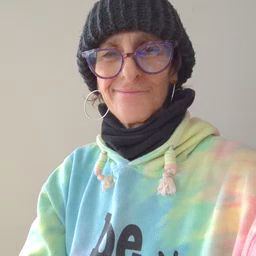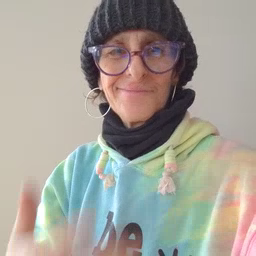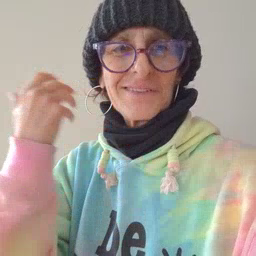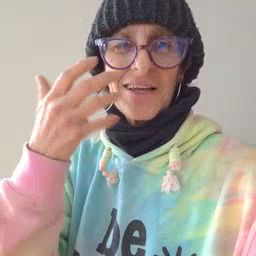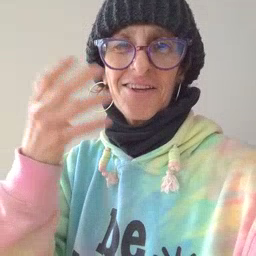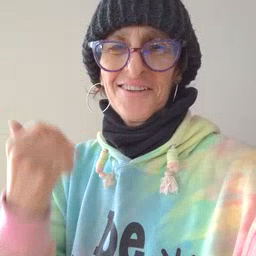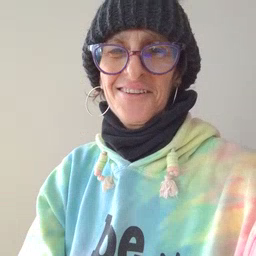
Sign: tiger